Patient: sex F, age 68
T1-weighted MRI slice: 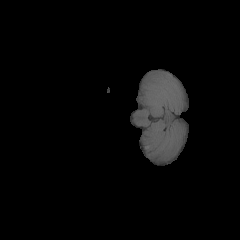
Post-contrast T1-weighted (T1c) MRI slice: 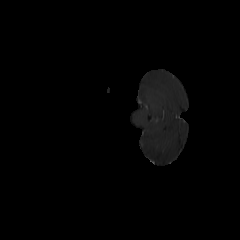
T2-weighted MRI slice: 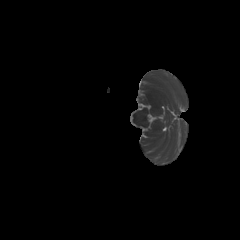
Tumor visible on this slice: no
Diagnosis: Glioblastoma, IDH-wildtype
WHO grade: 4